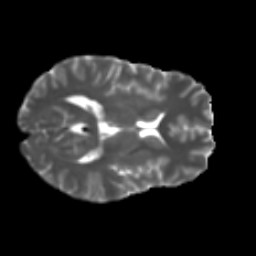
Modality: T2w
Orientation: axial
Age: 26
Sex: male
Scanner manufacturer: ge
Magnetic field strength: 3 T
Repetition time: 7.8 s
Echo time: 0.0608 s